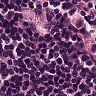
Metastatic tissue present: no